Aerial crown-view tile of a tropical tree (Barro Colorado Island, Panama), acquired 20250124:
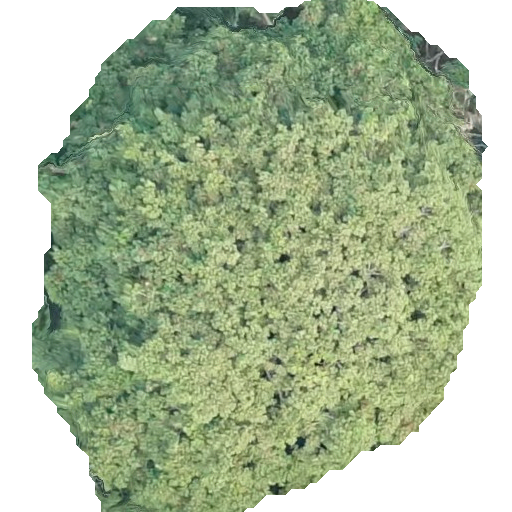
Species: Sterculia apetala
GBIF accepted scientific name: Sterculia apetala
Crown area: 283.553 m²